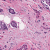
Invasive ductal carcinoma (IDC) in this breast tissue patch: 1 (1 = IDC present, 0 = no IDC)